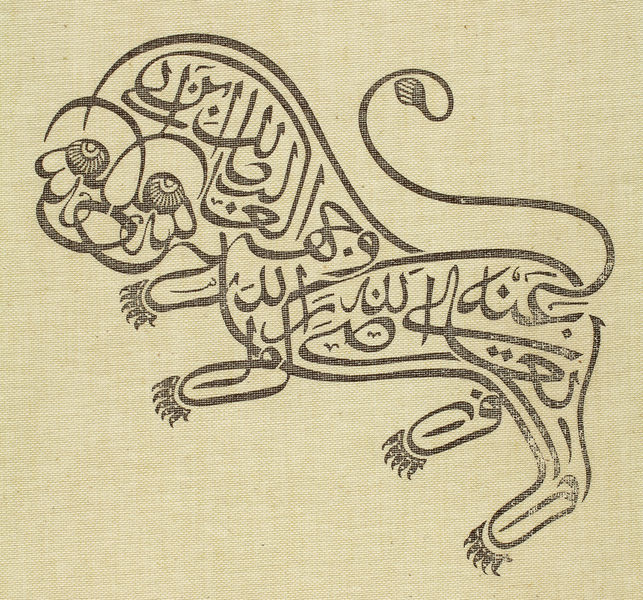
Titel: Kalligraphie in Gestalt eines Löwen
Standort: Herstellungsort: Istanbul (EU - Türkei)
Schlagwörter: nase, schwarz, zeichen, hund, tier, muster, ornament, teppich, alt, augen, stoff, schwanz, schrift, abstrakt, verzierung, pfoten, schriftzeichen, katze, druck, krallen, bast, pergament, pfote, arabisch, fabel, wesen, fabelwesen, löwe, gewebe, weben, kalligraphie, tiger, indisch, sanskrit, sprache, ungetüm